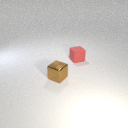
small brown metal cube in front of small red rubber cube